Question: This appear to be a weird question. I know different types of indexes in sql server (clustered, non-clustered, unique, filtered, index with included column(s) ...etc) and I know how to create them. Also I know that the index depend on the query but what I don't know is who choose column when creating the index. For example, suppose a simple website that allow users to post text and images. The website has a simple two tables shown in the image :

The query that get user in website is :
'''
Select UserID,UserName from User where Email='something' and Password='something'
'''
Suppose that I want to create index for this table, what column(s) that I should included int the creation of index ? I know that different types of indexes may include different columns but who can I decide when creating clustered or non-clustered which columns should be chosen. I see some examples of indexes that almost always choose the column after the where clause. Is this true ?
The query that gets the posts of user is :
'''
Select * from Posts where UserID='something'
'''
This query is different from the first query. This query may return multiple rows while the first will always return one row. Now the same question, how to choose column ?
What I want to say is how to choose columns when :
1. Creating clustered index.
2. Creating non-clustered index.
3. Creating non-clustered with included column(s).
The above example is just to illustrate the idea of the question. The goal is not to find a good index for the two queries in the example, but to come up with a base that can be used to help in choosing columns when creating index.
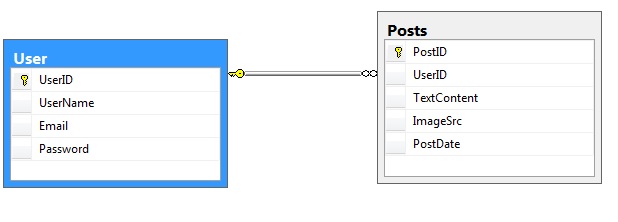
Answer: In perfect world, you'd like to index columns, that appear in 'WHERE' clause or 'JOIN' condition. In your case it would be 'Email' and 'Password' columns.
So you could go for a nonclustered index on User table and on Email and Password.
So pretty much this index:
'''
CREATE NONCLUSTERED INDEX idx_User_Email_Password
ON dbo.User (Email, Password);
'''
So if you will run this query:
'''
SELECT UserID, UserName
FROM User
WHERE Email = 'something'
AND Password = 'something';
'''
You will end up using just created index (most likely) or Clustered index and it will seek trough it. However, your query selects UserID and UserName, which are not included in your index, as a result, your query will do a Key Lookup (it will find records in a created index and will look back at your 'dbo.User' table to find matching values for SELECT statement (UserID and UserName). To avoid that, you could create index with 'INCLUDED' columns to remove a Key Lookup (and you would want to do that).
'''
CREATE NONCLUSTERED INDEX idx_User_Email_Password
ON dbo.User (Email, Password)
INCLUDE (UserID, UserName);
'''
Using this index you will have a nice NON CLUSTERED INDEX seek in your execution plan.
Also, choosing indexed columns order matters. Let's say, your table would contain UserTypeID (there are not many of them). So you would pass some specific UserTypeIDs and a list of UserIDs, then SQL Server would probably want to pick an index, which has UserTypeID as first indexed column.
So some tests:
'''
CREATE TABLE #Users
(
UserId INT
, UserName VARCHAR(500)
, Email VARCHAR(500)
, Password VARCHAR(500)
);
CREATE CLUSTERED INDEX idx_Users_UserID
ON #Users (UserID);
-- Some test data from my DB
INSERT INTO #Users (UserId, UserName, Email, Password)
SELECT TOP (10000) UserId, UserName, Email, 'password'
FROM Users;
'''
So this is the query:
'''
SELECT *
FROM #Users;
'''
This will perform index Scan, since we don't specify any details.

Now if we specify UserId it will Seek your Clustered index (we have UserId as key):
'''
SELECT *
FROM #Users
WHERE UserID = 602;
'''

Now let's create index without included columns and query something:
'''
CREATE NONCLUSTERED INDEX idx_Users_Email_Password
ON #Users (Email, Password);
SELECT *
FROM #Users
WHERE Email = 'k0641088@kingon.a.uk';
'''
As I've told, it uses created index and does a Key Lookup, it finds matching Email and password and finds rest of the columns in your table to output them (P.S. If you would be ouputting, let's say, only Email, it wouldn't do a Key Lookup, it wouldn't be needed):

Now let's create index with included UserName and run query above. It will produce this nice execution plan with plain NonClustered Index seek as I told you before:
'''
CREATE NONCLUSTERED INDEX idx_Users_Email_Password_iUserName
ON #Users (Email, Password)
INCLUDE (UserName);
'''

This is a high-quality article and I'd recommended reading it: <URL>